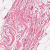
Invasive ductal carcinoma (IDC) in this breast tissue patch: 0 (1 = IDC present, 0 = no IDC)